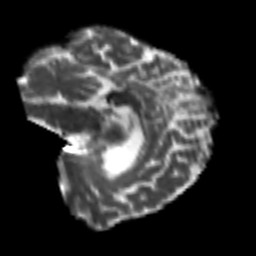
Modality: T2w
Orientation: sagittal
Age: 65
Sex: female
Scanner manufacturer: siemens
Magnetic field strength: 3 T
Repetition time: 7.3 s
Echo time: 0.087 s